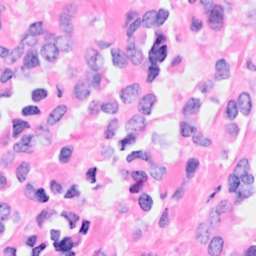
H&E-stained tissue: Breast